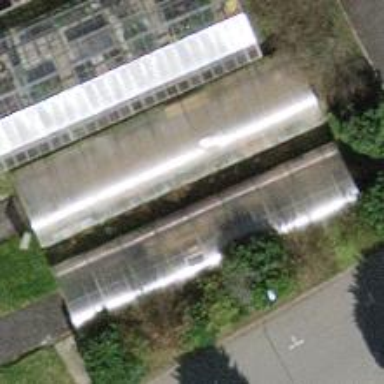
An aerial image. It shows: Greenhouse.